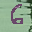
Label: 6